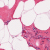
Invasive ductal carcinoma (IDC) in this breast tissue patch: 0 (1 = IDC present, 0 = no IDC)